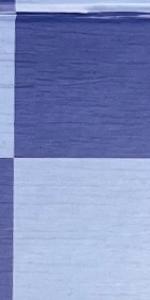
Label: Empty